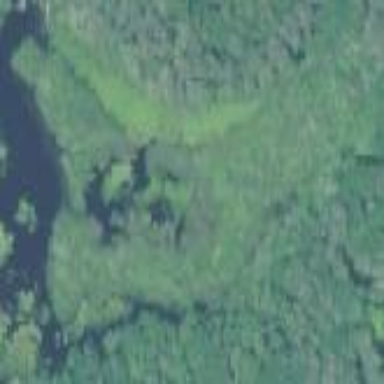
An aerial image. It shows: Marshy wetland area.